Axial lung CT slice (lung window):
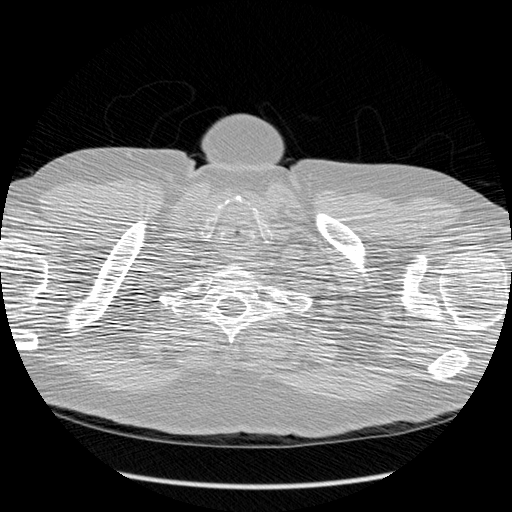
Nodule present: no